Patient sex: F
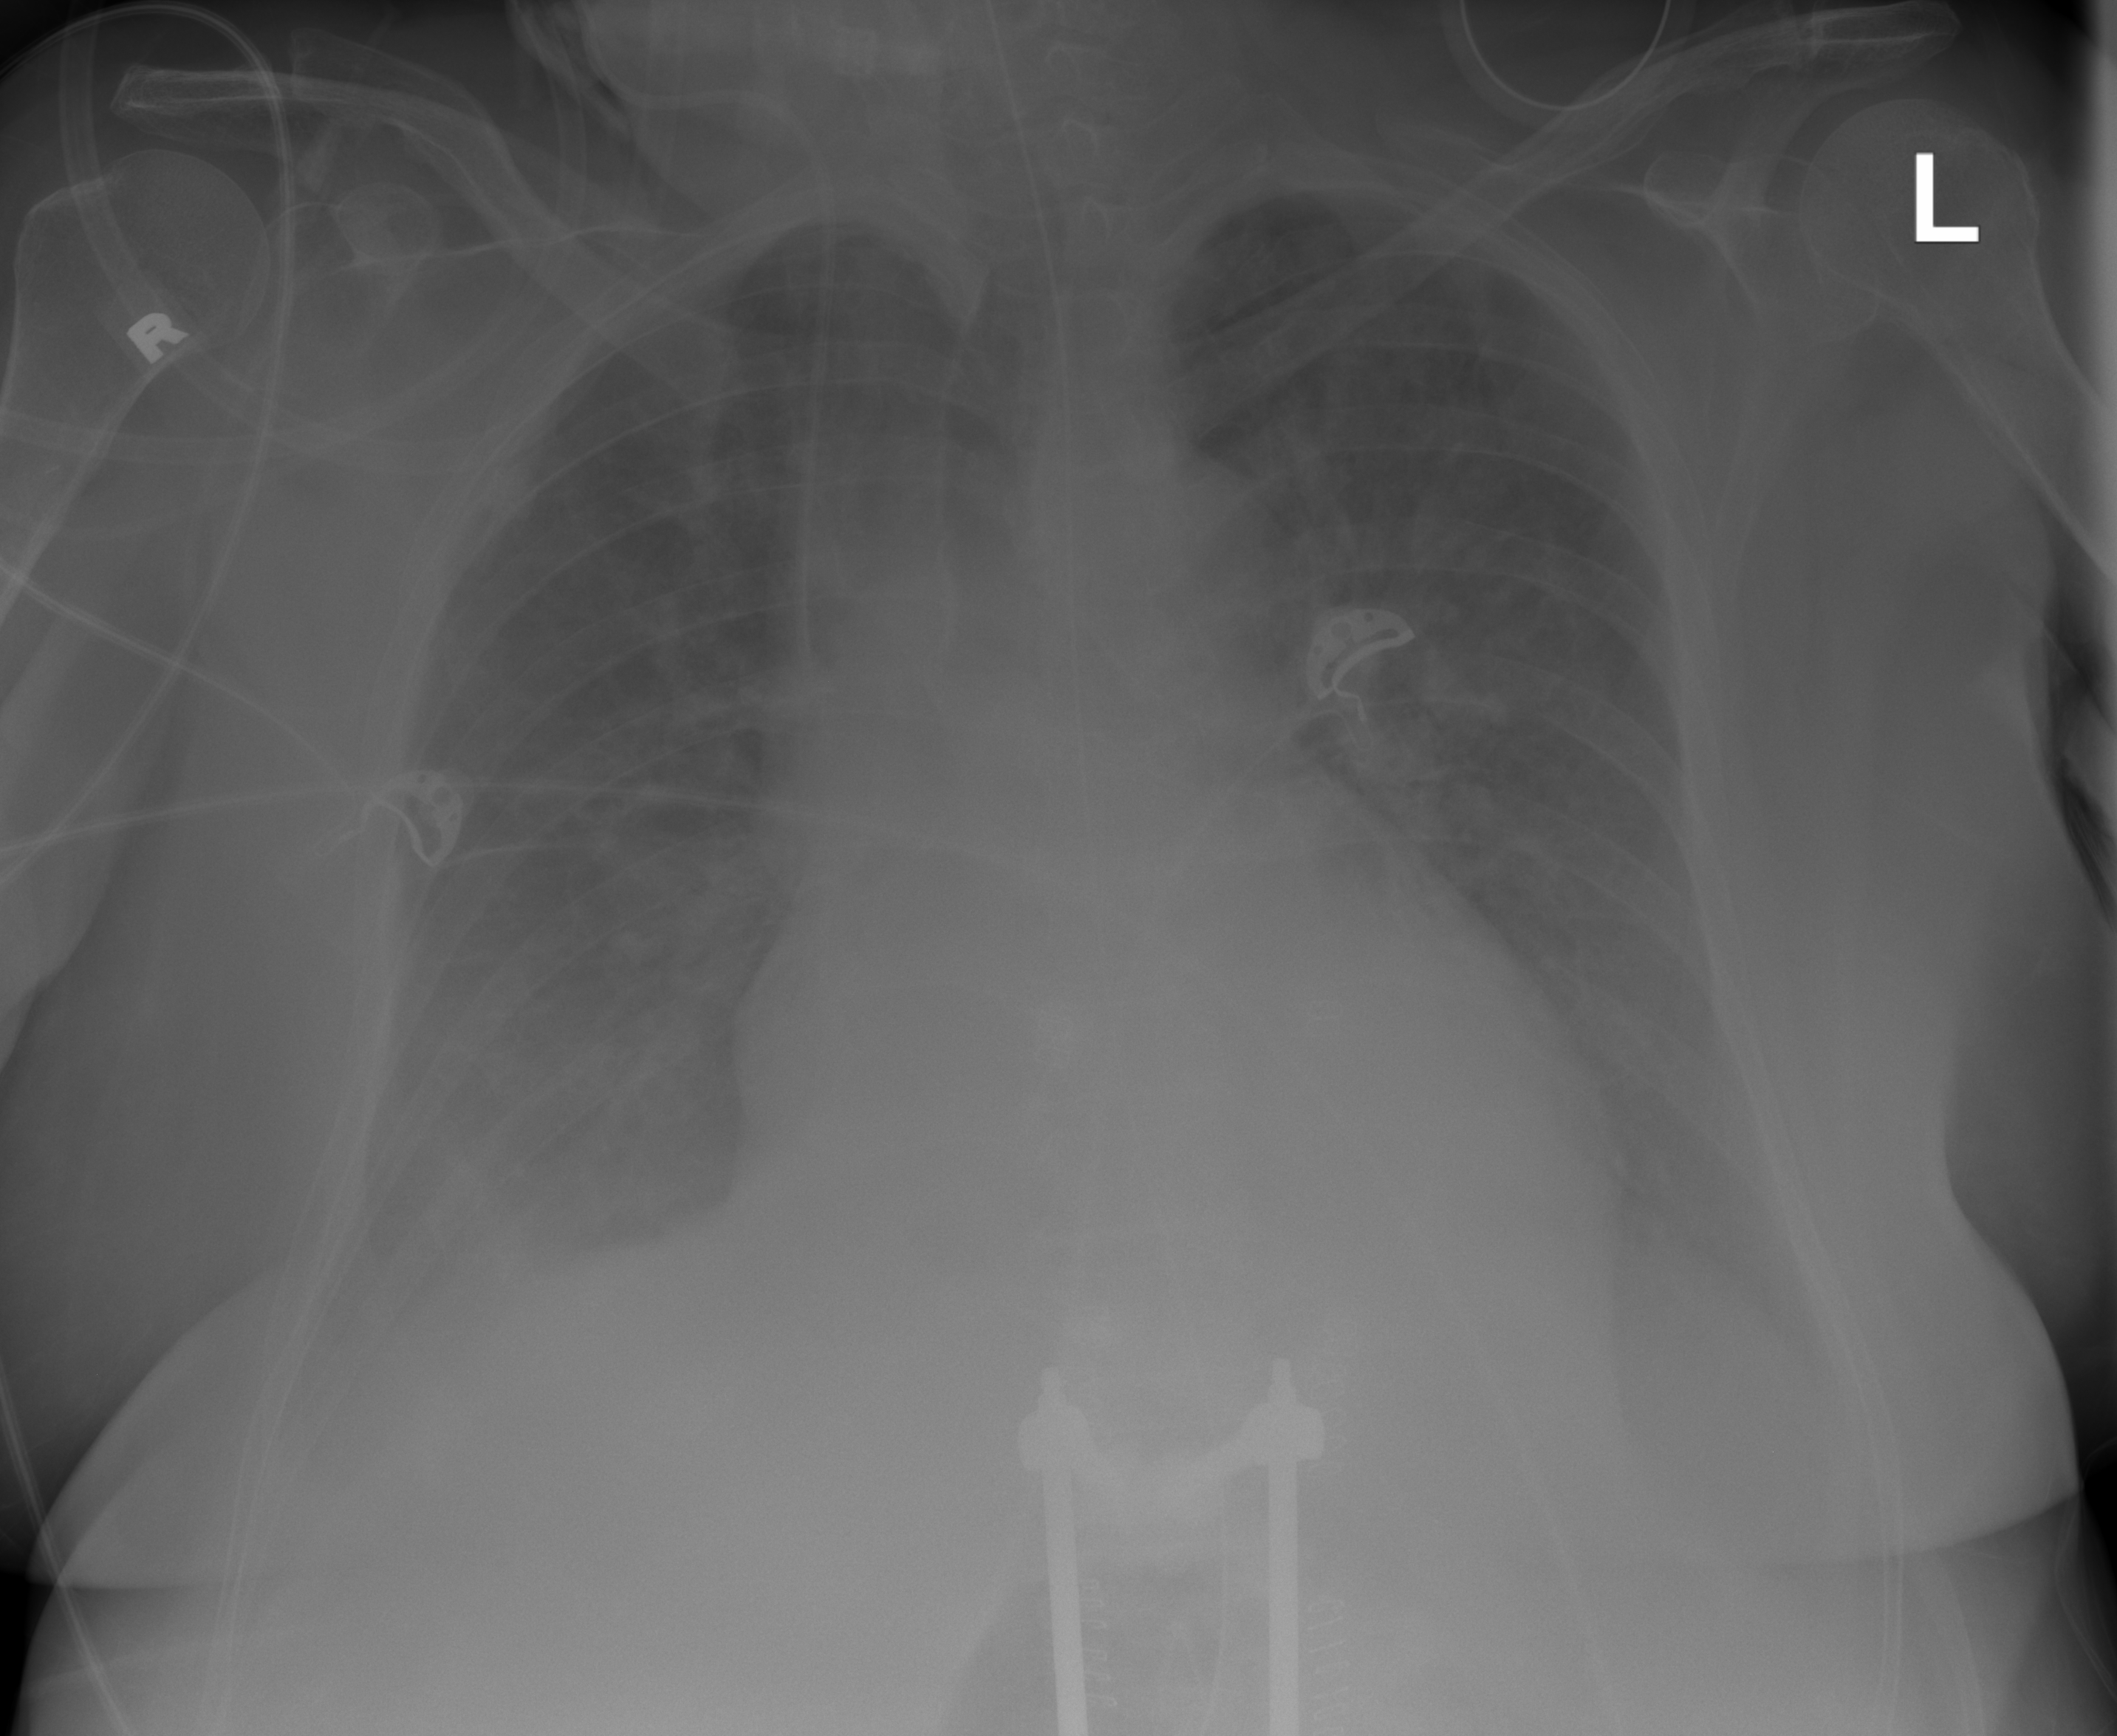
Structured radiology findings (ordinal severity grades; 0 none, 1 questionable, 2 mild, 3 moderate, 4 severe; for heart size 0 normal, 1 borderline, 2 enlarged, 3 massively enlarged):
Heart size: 1
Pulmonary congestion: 3
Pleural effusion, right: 3
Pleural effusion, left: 3
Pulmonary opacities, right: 2
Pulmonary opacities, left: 2
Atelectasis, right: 2
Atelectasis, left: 2